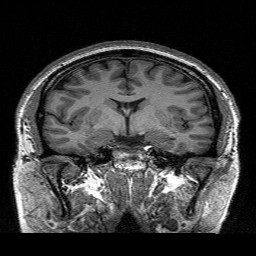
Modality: T1w
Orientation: sagittal
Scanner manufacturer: siemens
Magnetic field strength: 3 T